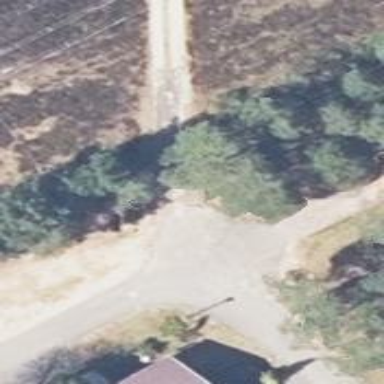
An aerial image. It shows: Emergency access point on the road.